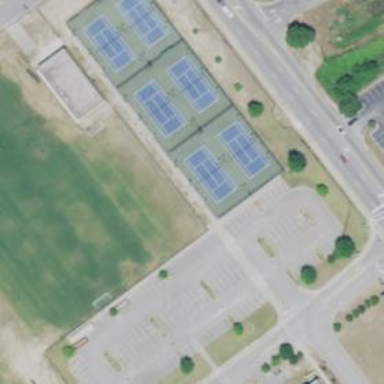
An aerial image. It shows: Tennis court in leisure pitch.